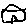
Label: house